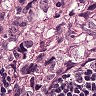
Metastatic tissue present: yes